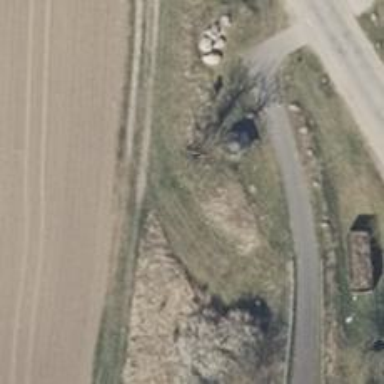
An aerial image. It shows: Shelter at picnic site.